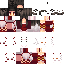
A female human skin with medium skin, wearing brown long hair dressed in a red robe top and red pants, featuring a closed mouth.